五年级 · 计数
如下图, 每个盒子里都放了 10 个材质、大小相同的球, 任意摸一个, 从 ( ) 里摸出红色球的可能性最大。

甲

乙

丙

丁
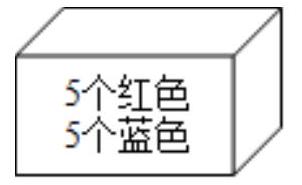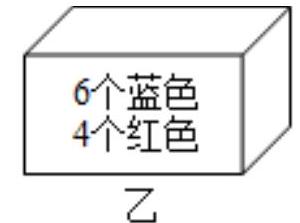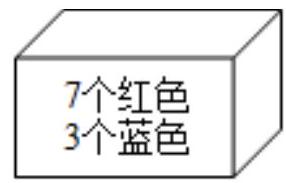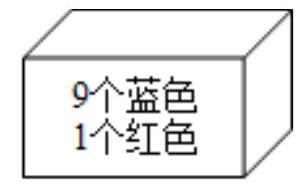
A. 甲盒
B. 乙盒
C. 丙盒
D. 丁盒
答案: C